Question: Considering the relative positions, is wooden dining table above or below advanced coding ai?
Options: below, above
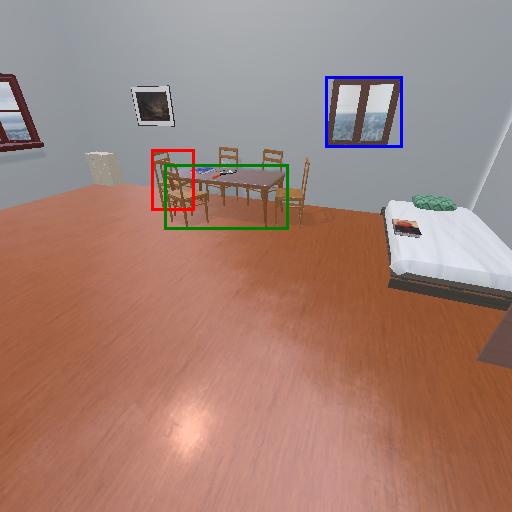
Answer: below